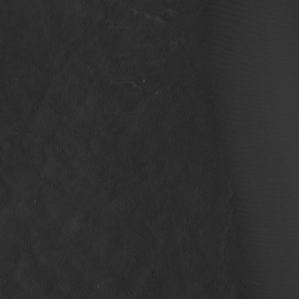
Label: non_frost